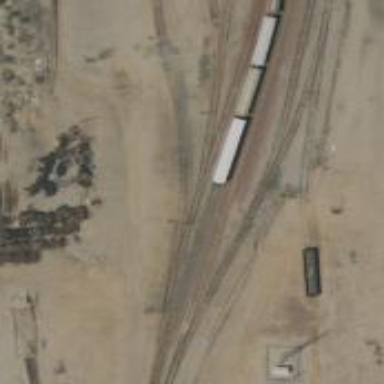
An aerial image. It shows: Railway yard in service.